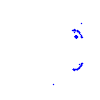
Particle: proton